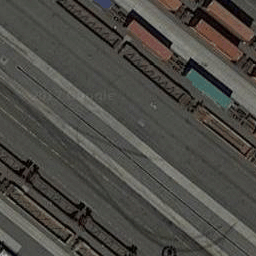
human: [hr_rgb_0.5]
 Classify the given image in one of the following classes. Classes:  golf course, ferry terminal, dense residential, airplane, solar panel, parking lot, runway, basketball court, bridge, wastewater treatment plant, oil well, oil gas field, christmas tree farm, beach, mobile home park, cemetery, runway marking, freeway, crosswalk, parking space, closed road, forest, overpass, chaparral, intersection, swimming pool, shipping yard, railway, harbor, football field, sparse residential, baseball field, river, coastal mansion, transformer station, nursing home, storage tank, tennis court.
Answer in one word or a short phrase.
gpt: shipping yard